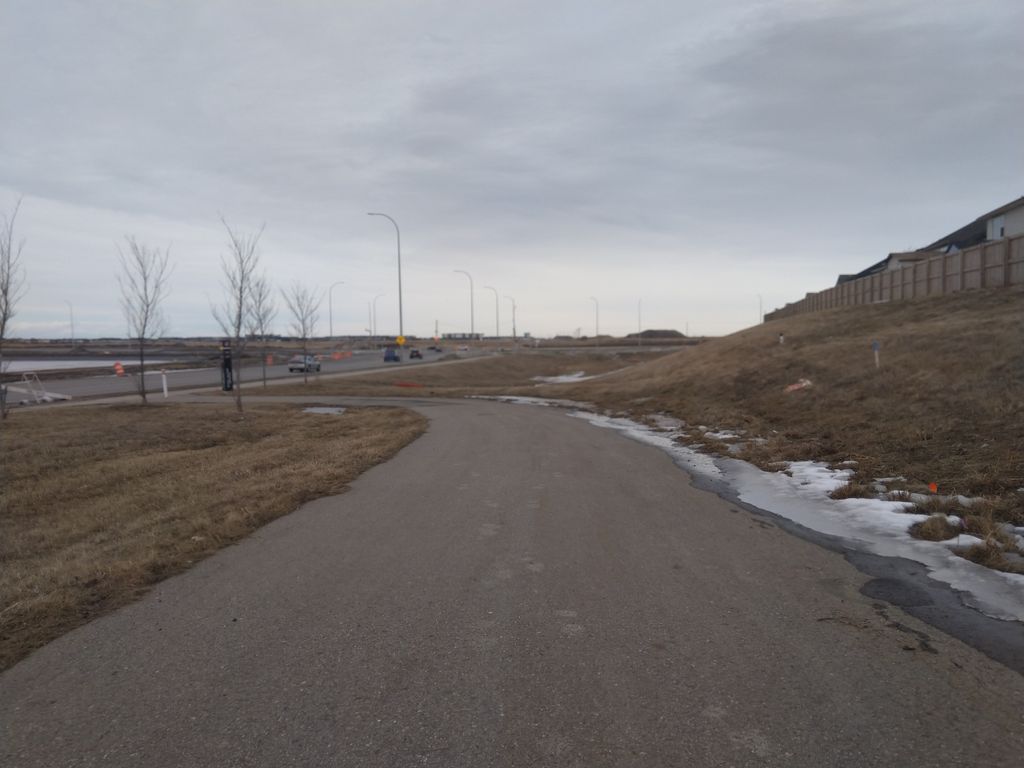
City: calgary